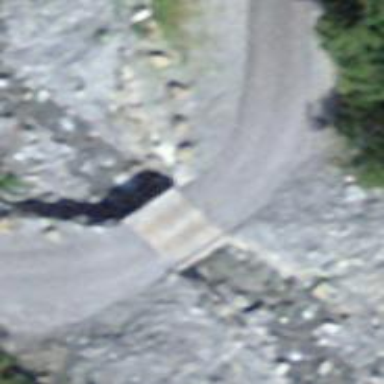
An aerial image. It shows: Track road on bridge with grade 1 track type.